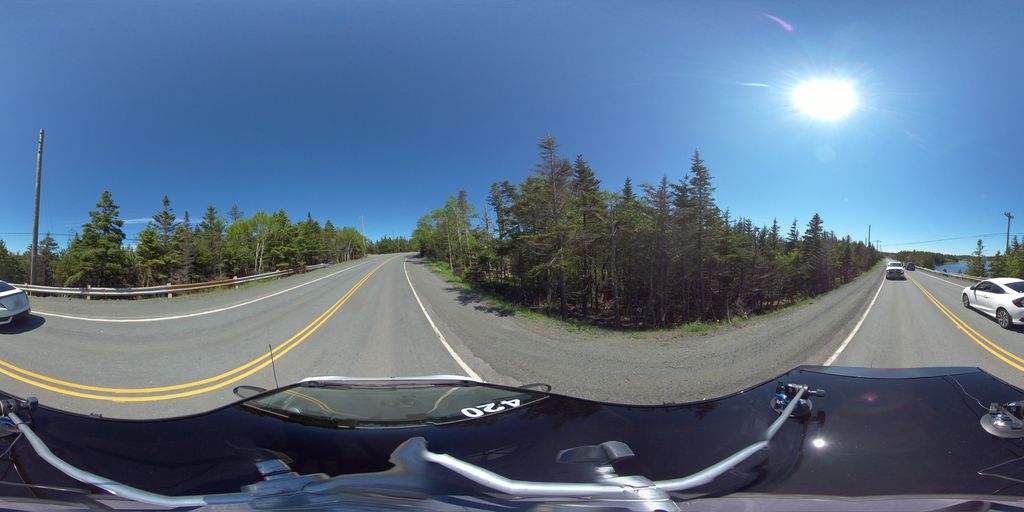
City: st_johns